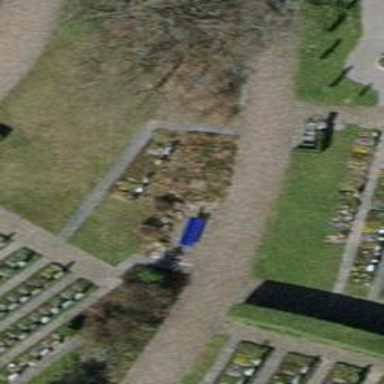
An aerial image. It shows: Blue bench.